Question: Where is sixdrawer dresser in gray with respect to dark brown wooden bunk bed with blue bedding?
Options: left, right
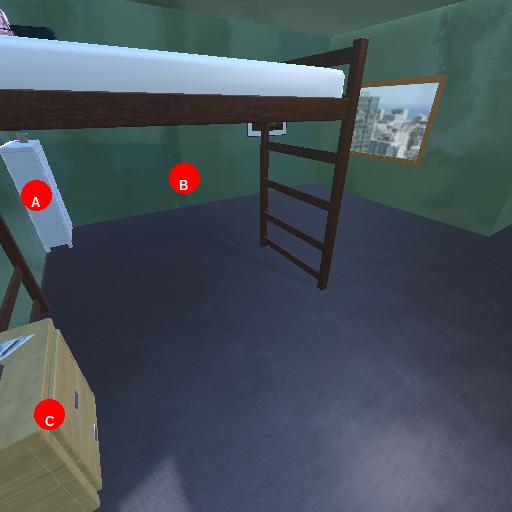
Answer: left